Interaction volume radius: 10 \u00c5
Interaction volume height: 25 \u00c5
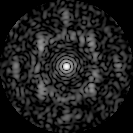
Disorder parameter: 0.6889